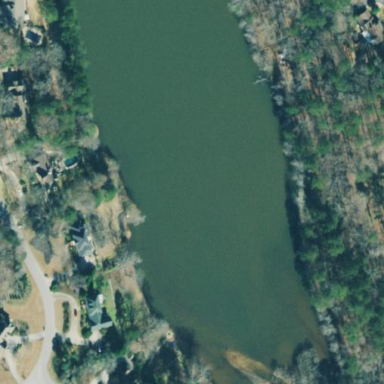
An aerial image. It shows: Lake with natural water.